Question: I need to save a piece of data (which is a link) when I go from one page JSP to another one. Any help please?
for example, if I click on I want to display this in the second page (jsp) on which i'll be forwarded.

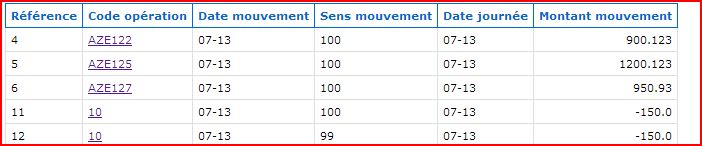
Answer: thank you everyone for your participation and your valuable suggestion. Here is a possible solution:
I just need to put these lines in the right or :
'''
session.setAttribute("codeOperation", "AZE122");
request.getParameter("codeOperation");
<a href="<c:url value="/menu?rib=${ compte.rib }"/>">${ compte.rib }</a>
'''